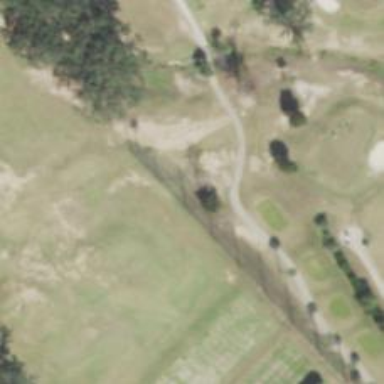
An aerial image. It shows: Service road designated as golf cart path.